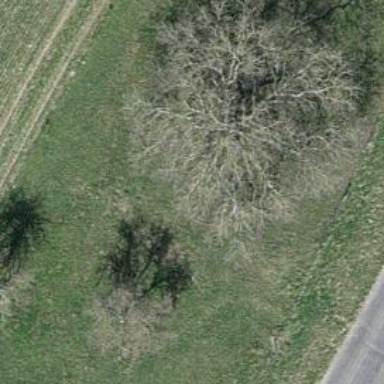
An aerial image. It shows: Beautiful tree in nature.